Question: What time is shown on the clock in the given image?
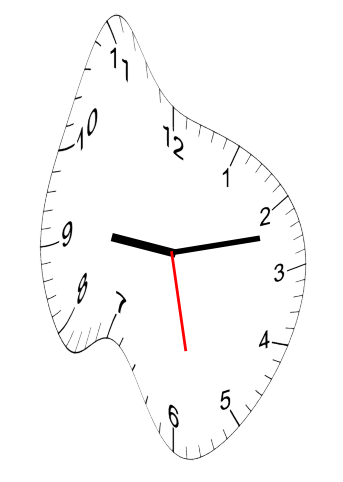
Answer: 09:12:28